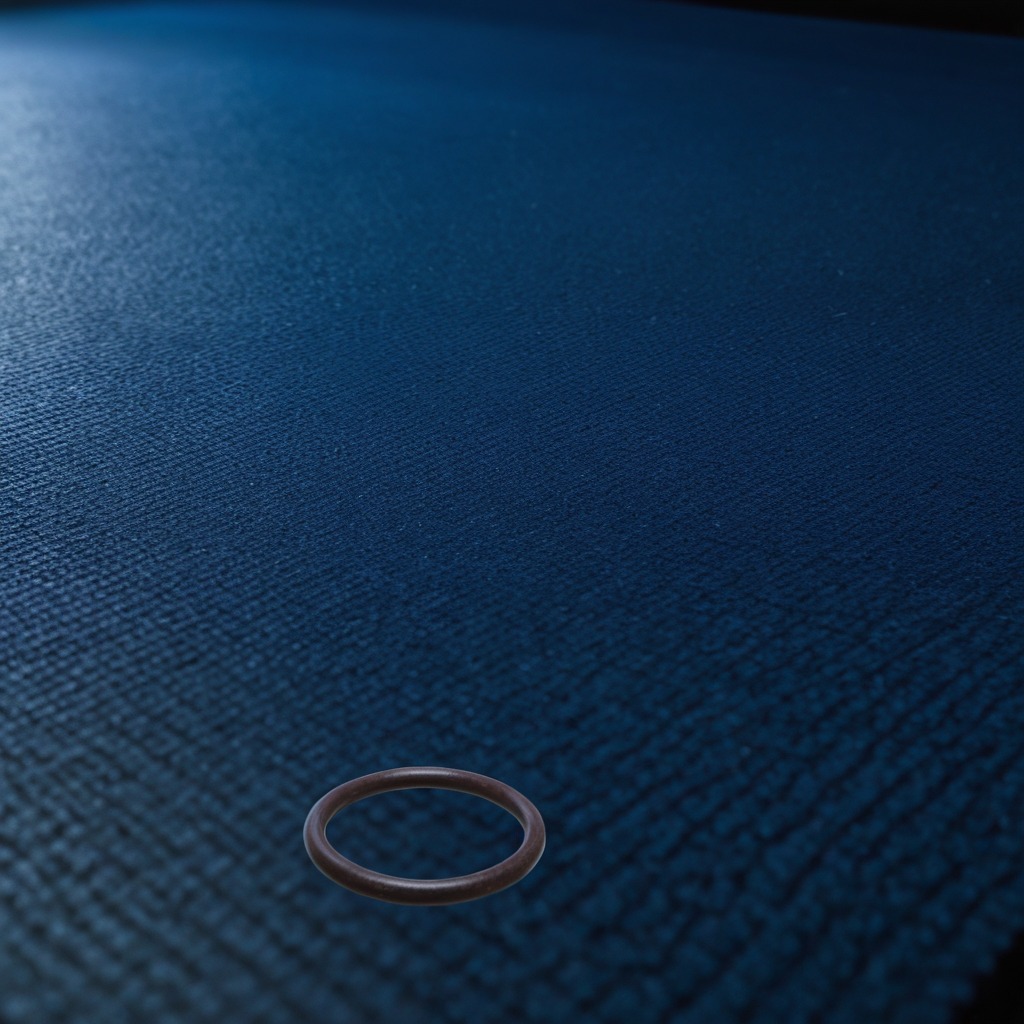
A rubber O-ring lies on the granite tabletop.